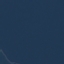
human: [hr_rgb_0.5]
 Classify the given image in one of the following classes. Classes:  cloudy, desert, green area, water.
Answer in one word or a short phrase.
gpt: water